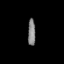
Tissue: prostate
Cell type: T cells
Senescence score: 0.7667
Nuclear area (px): 201
Mean DAPI intensity: 126.592